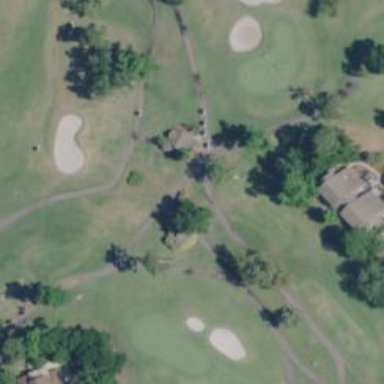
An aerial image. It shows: Path for golf carts.